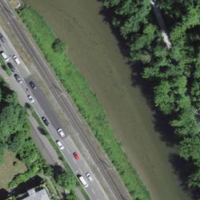
EUNIS habitat code: 57
Species observed at this site:
Angelica sylvestris
Accipiter nisus
Phalacrocorax carbo